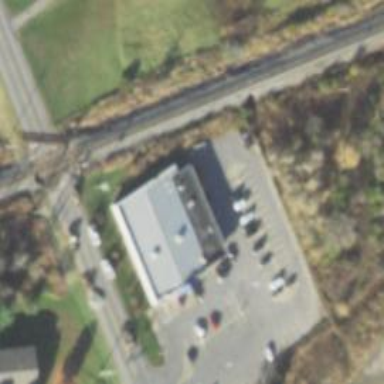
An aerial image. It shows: Pharmacy providing healthcare services.